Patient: sex M, age 31
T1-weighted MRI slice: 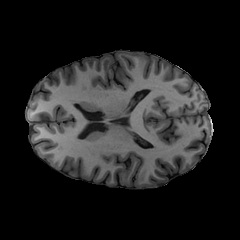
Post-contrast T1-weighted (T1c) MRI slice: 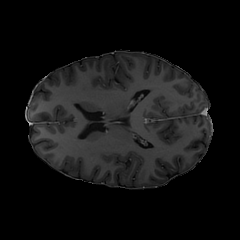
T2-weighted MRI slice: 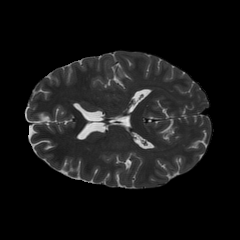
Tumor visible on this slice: no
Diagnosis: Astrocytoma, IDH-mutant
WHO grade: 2